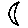
Label: moon